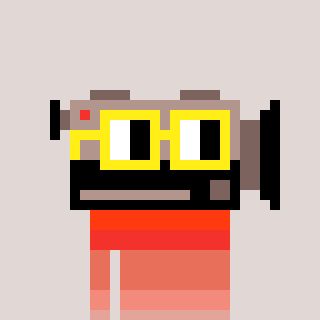
a pixel art character with square yellow glasses, a camcorder-shaped head and a foggrey-colored body on a warm background